Field crop: maize
Growth stage: 2
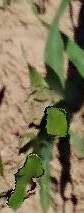
Species: maize